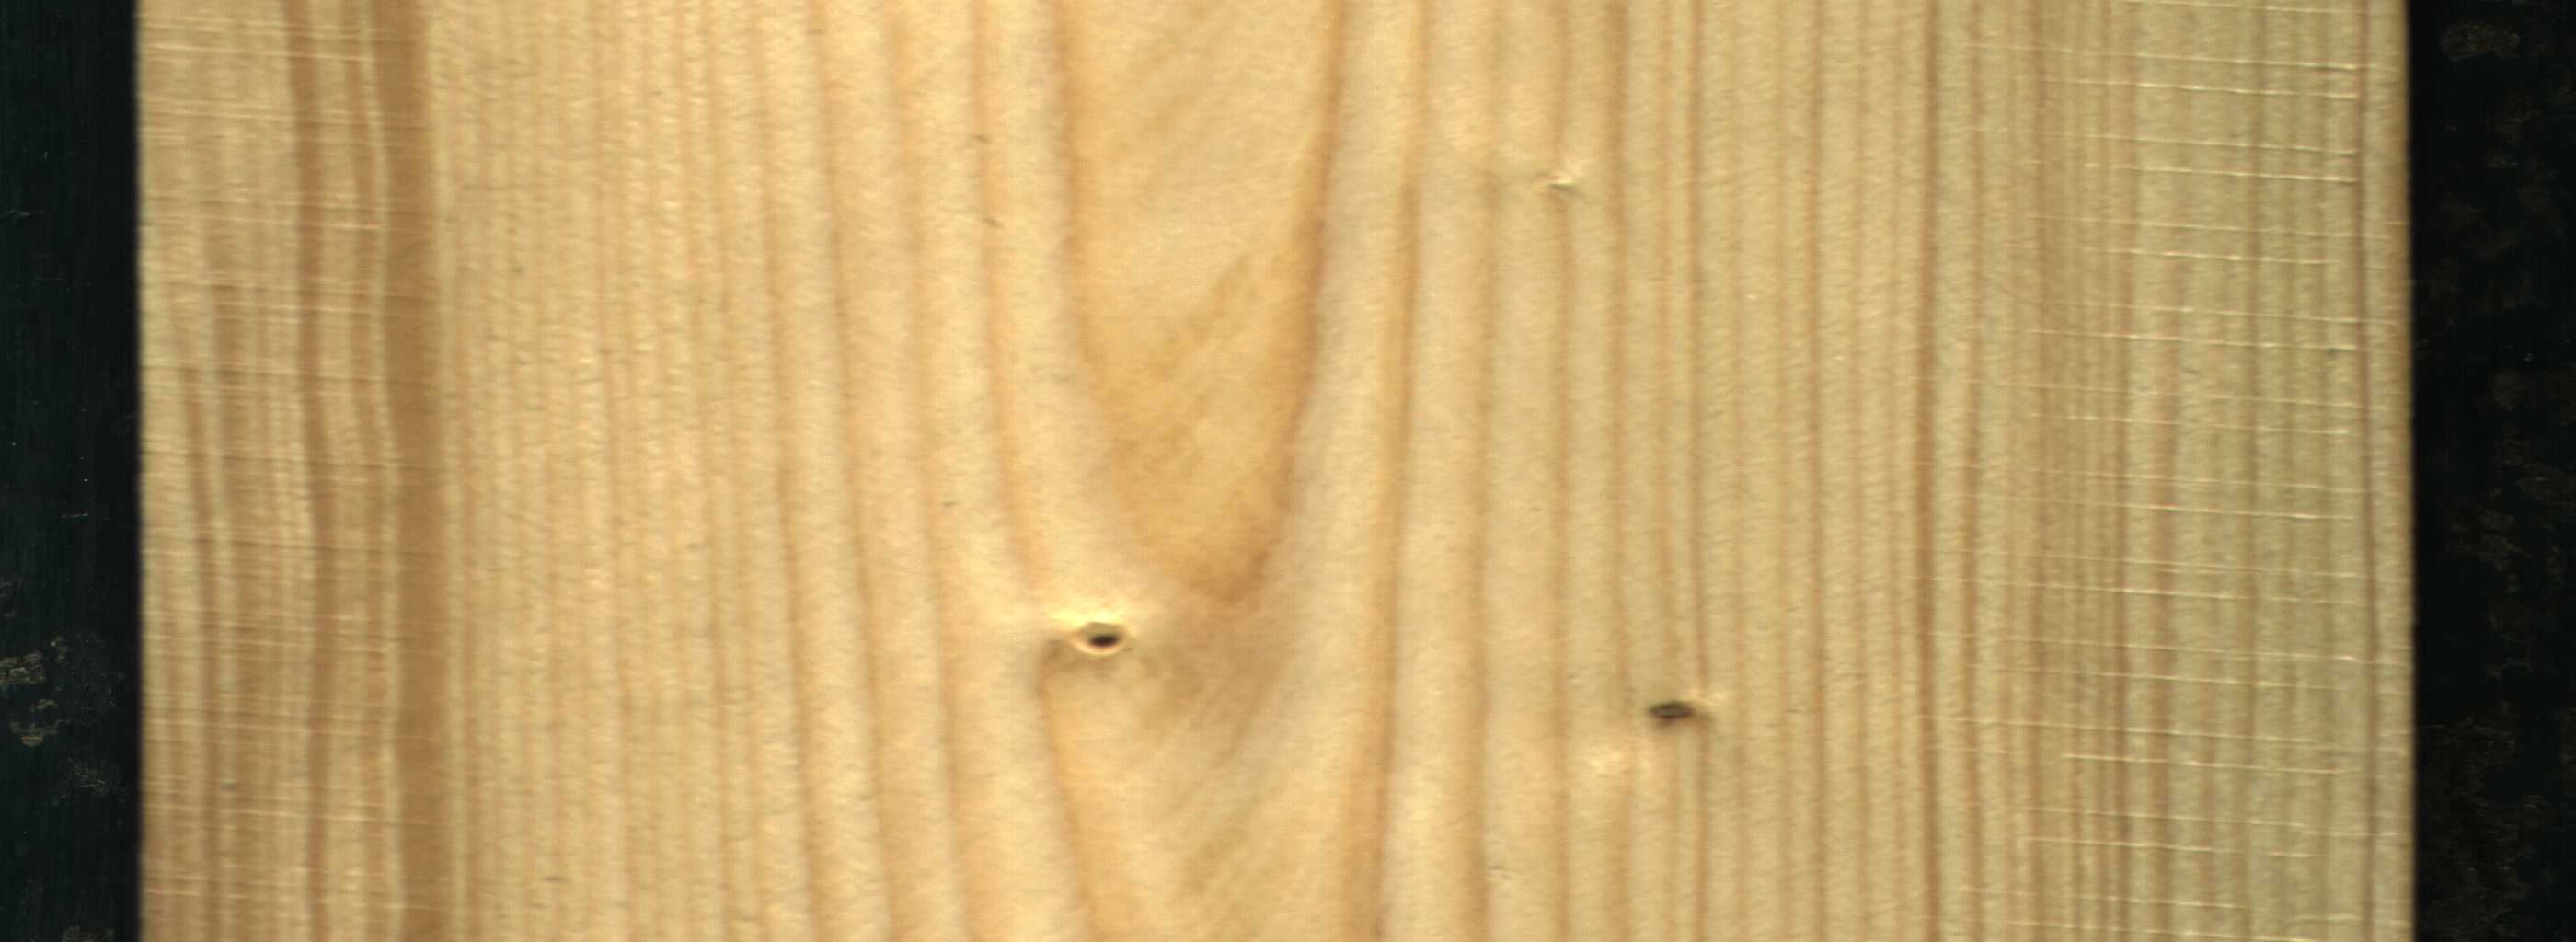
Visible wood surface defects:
Dead_Knot
Live_Knot